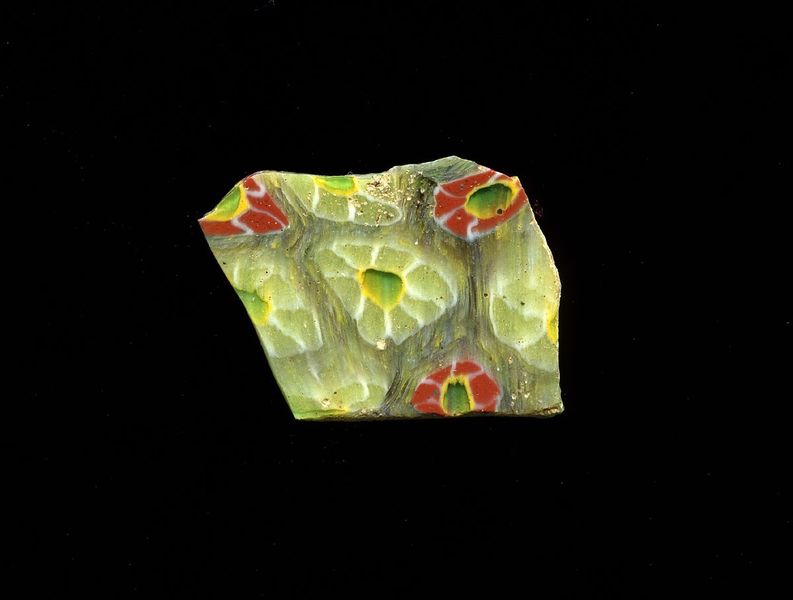
Titel: Mosaikglasfragment
Standort: Hamburg
Institution: Museum für Kunst und Gewerbe Hamburg
Schlagwörter: glas, antike, technik, mosaik, wandschmuck, kaiserzeit, blumenornamente, bodenbeläge, frühe kaiserzeit, prinzipat, römische, millefiori, mittlere, späte